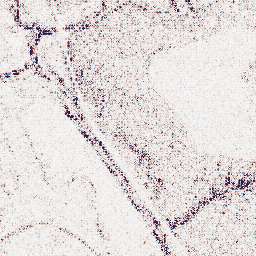
Category: wavelet
Decomposition family: wavelet_reverse_biorthogonal
Decomposition parameters: wavelet: rbio2.4
level: 1
Upsampling method: cubic_catmull_rom
Upsampling parameters: scale: 2
Upsampling scale: 2